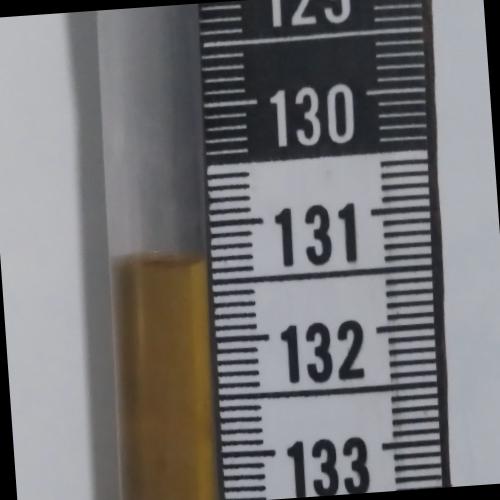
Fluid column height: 131.3 cm